Question: I am trying to set background image width 100, height 100 and making the border to null.
So that i can design the input field looking similar to following, but border is not applying and round corner does not exit + there is no background image apply way around.

'''
// Current
String[] petStringsa = { "eth0: ", "eth1: " };
JPanel namePanela = new JPanel(new BorderLayout());
JLabel nameLabela = new JLabel("View Inerfaces: ");
nameLabela.setDisplayedMnemonic(KeyEvent.VK_N);
final JComboBox nameTextFielda = new JComboBox(petStringsa);
nameTextFielda.setBorder(null);
nameTextFielda.setBackground(Color.white);
nameLabela.setLabelFor(nameTextFielda);
namePanela.add(nameLabela, BorderLayout.WEST);
namePanela.add(nameTextFielda, BorderLayout.CENTER);
'''
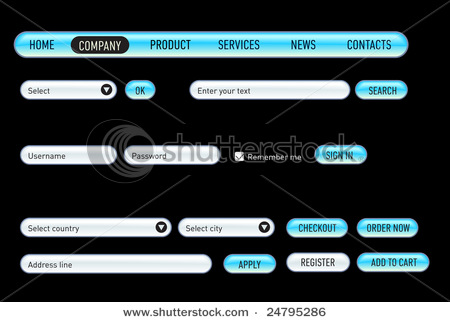
Answer: Take a look on this resource <URL>
I explains how to change the swing elements' shape.
This thread explains how to put background image: <URL>
Although my answer almost duplicates the Hovercraft Full Of Eels' comment I decided to write it because it contains specific links.